Question: '''
p <- ggplot(mtcars, aes(mpg, wt))
p + geom_point()+facet_grid(cyl ~ vs)+theme_bw()
'''

I would like to make the panel (1 vs 8 in the lower right hand corner) blank where no data points are shown, but at the same time, I would like to keep this arrangement.
so 'facet_wrap(cyl ~ vs)' could not solve my problem.
maybe more general question is that is it possible to arrange each panel in ggplot2?
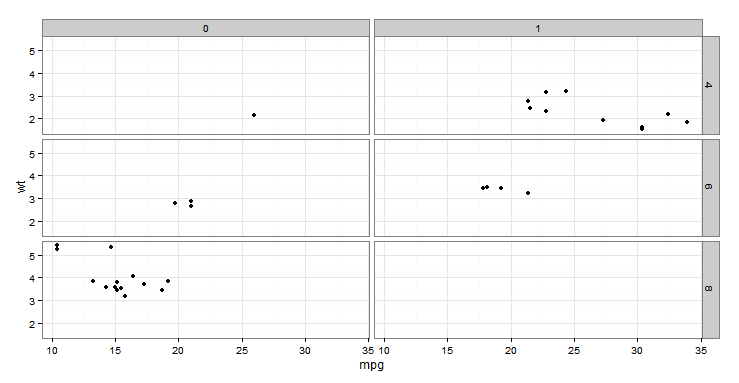
Answer: You change the table grobs.
'''
## get the table grobs
g1 <- ggplot_gtable(ggplot_build(p))
library(gtable)
library(grid)
## here the main modification
## change one panel by a new rectangle.
pp <- gtable_add_grob(g1,rectGrob(gp=gpar(col=NA)),t=8,l=6,b=8,r=6)
grid.draw(pp)
'''